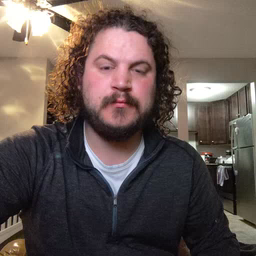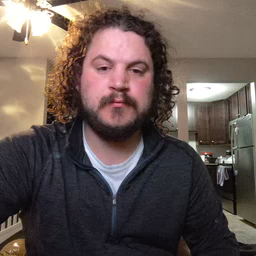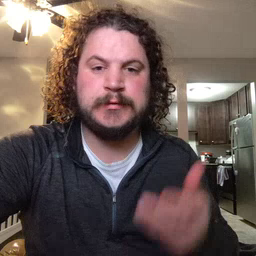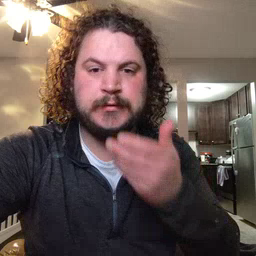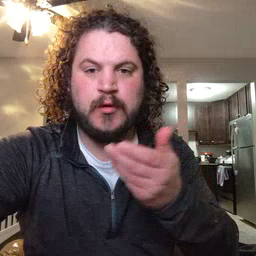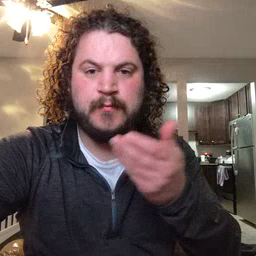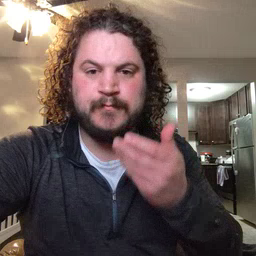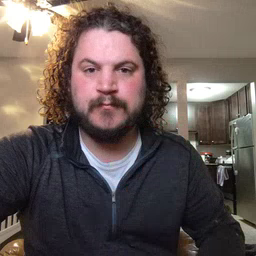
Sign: cereal